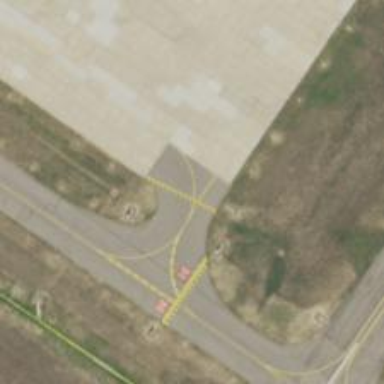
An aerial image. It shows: View of taxiway at the airport.